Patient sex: M
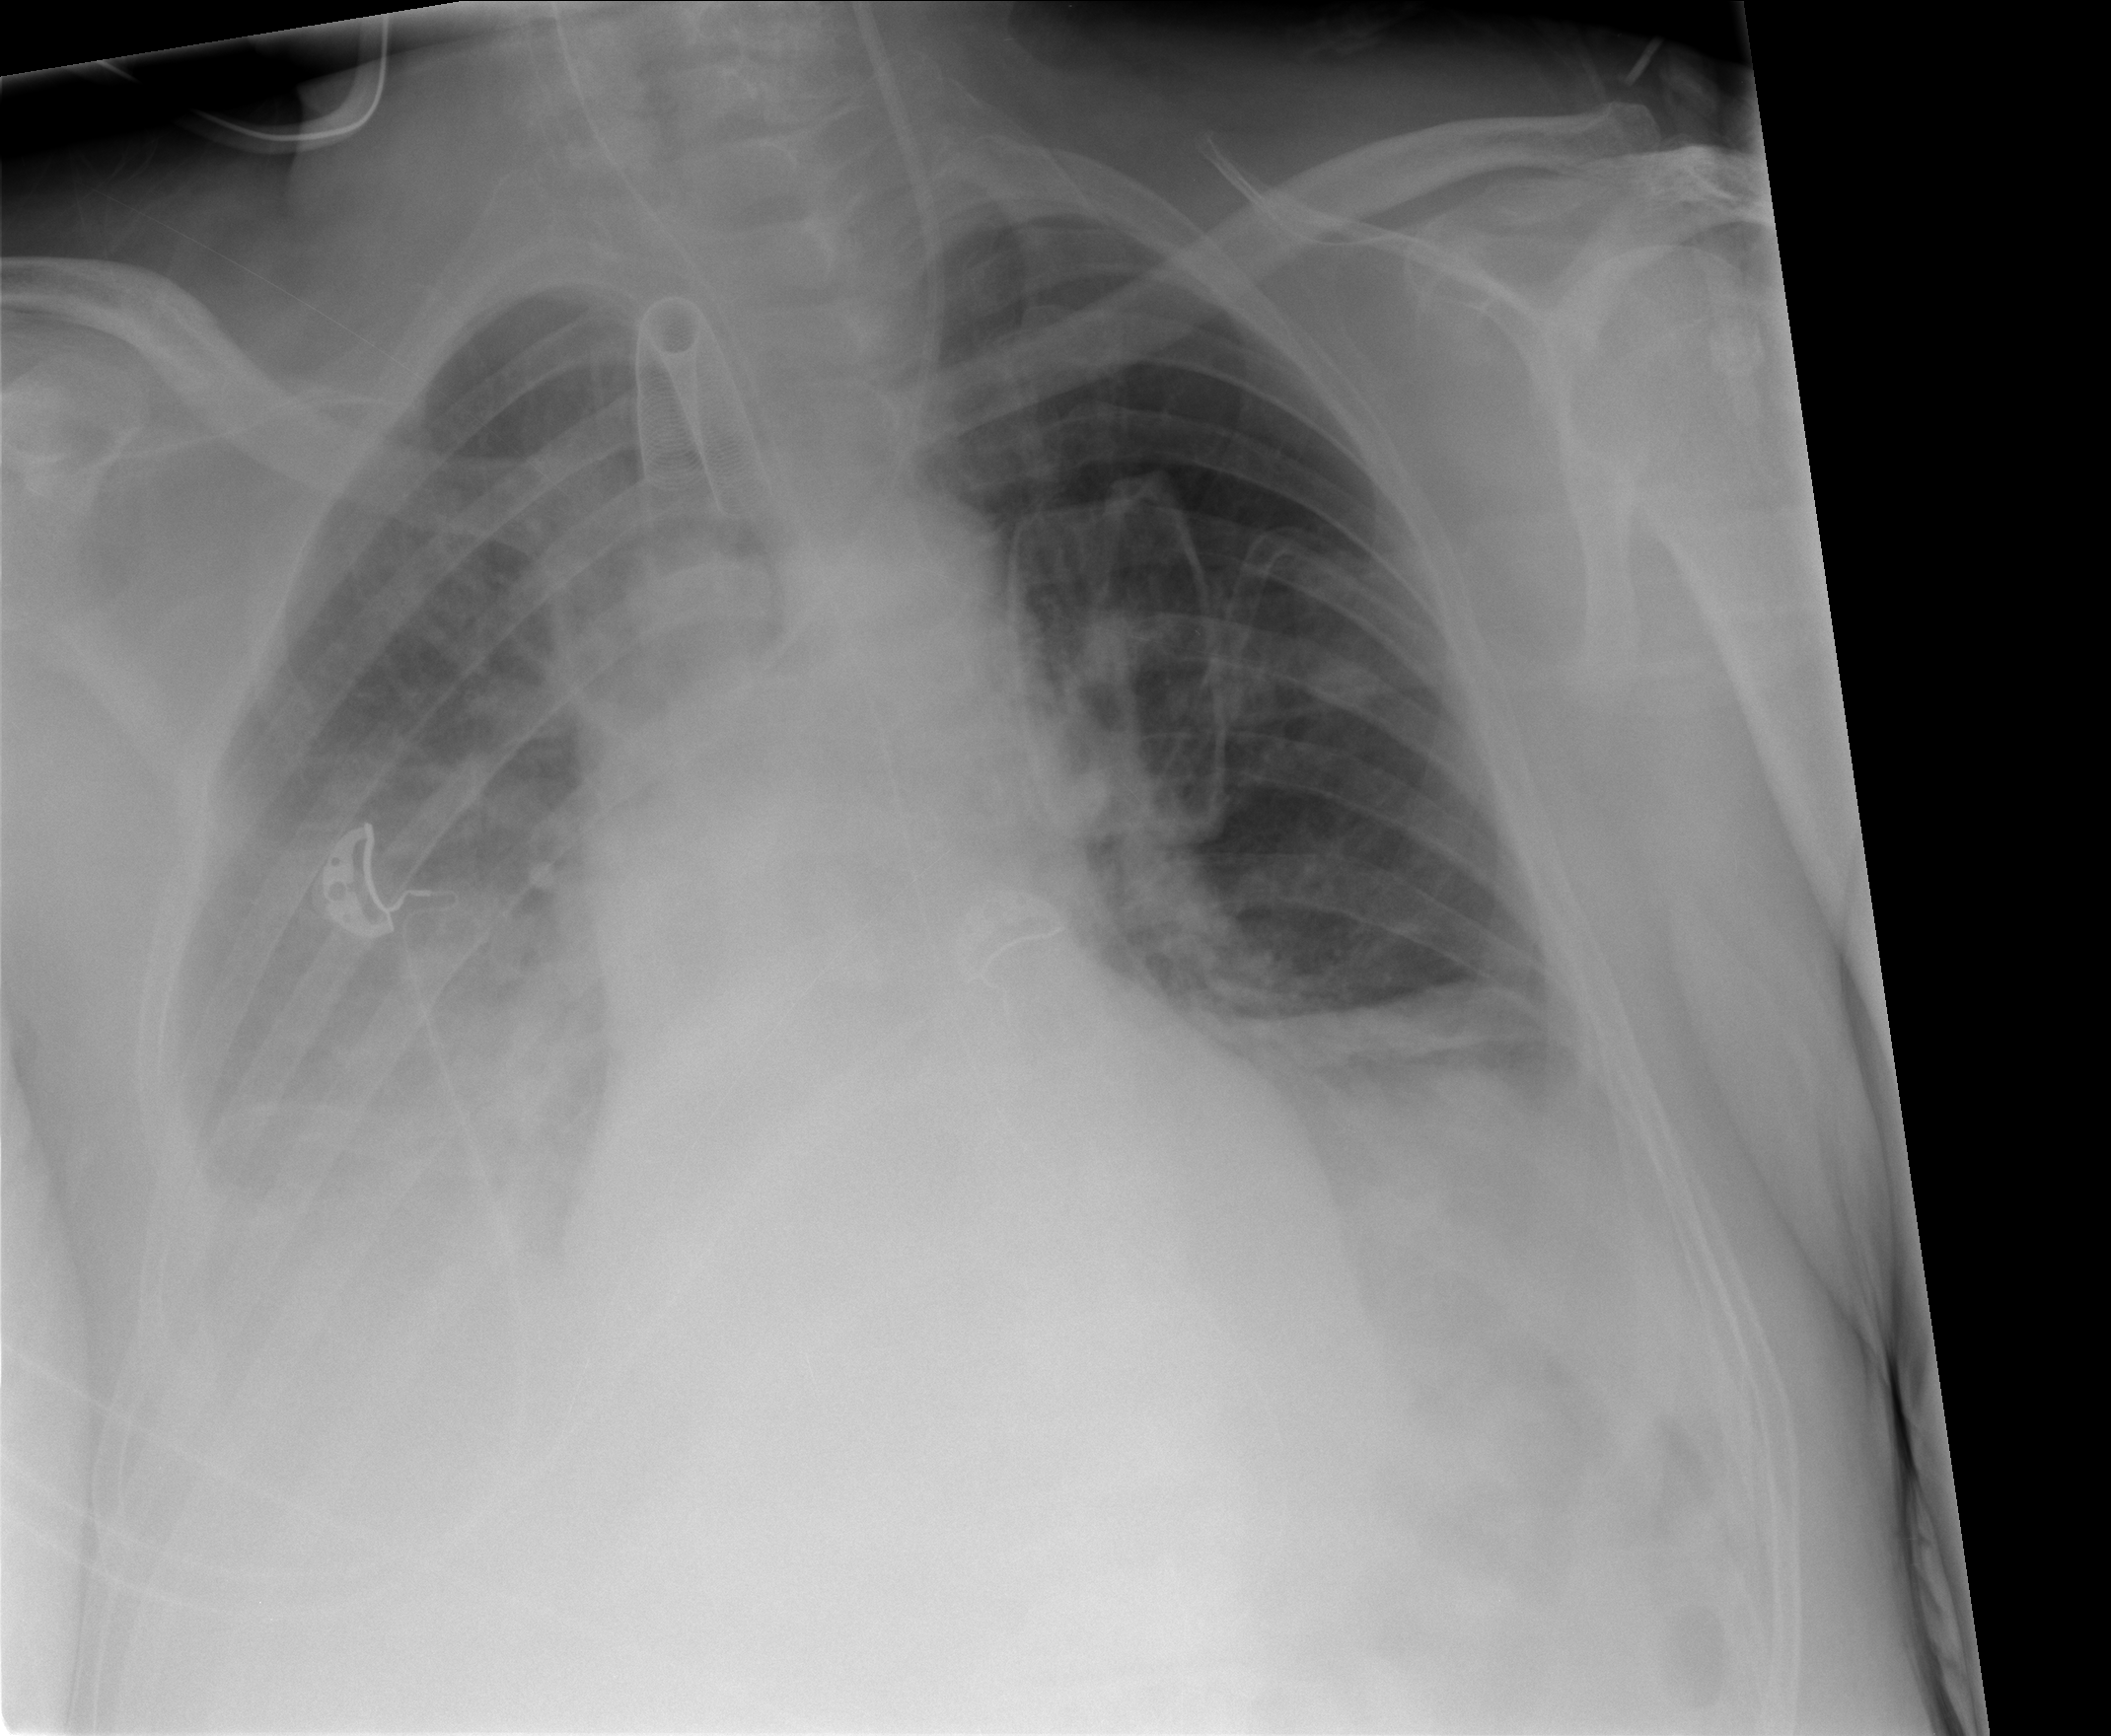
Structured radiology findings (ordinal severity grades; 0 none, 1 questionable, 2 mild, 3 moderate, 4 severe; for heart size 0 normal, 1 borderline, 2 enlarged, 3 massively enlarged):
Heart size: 1
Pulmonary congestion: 2
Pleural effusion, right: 3
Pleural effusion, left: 2
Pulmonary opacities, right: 0
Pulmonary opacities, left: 0
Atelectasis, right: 2
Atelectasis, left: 3